Question: I've replicated this Watir Webdriver problem in Ruby 1.9.2 with IE8 and 1.9.3 with IE9; it does not seem to happen if I use Chrome or Firefox. The OS is Windows 7 (64 bit).
When I use Watir Webdriver to click certain links, the action completes successfully (in that the browser goes to the href of the link) but it looks as though the click event keeps on firing for ever. This is most obvious in cases where mousing over the link causes a drop-down menu to appear: after the link is clicked, the drop-down remains visible until the browser is closed (providing of course you are looking at a page that contains that link).
The real showstopper for me is that once this has happened, I can't click any other links. The only way I have found to get IE back into a normal state is to close and re-open the browser.
An example:
'''
require 'rubygems'
require 'watir-webdriver'
include Watir
b=Browser.new :ie
# This produces the following output:
# Started InternetExplorerDriver server (64-bit)
# 2.28.0.0
# Listening on port 5555
# => #<Watir::Browser:0x..fe85636c0 url="http://localhost:5555/" title="WebDriver">
b.goto 'www.net-a-porter.com'
b.link(:text,'Designers').click
'''
At this point, IE shows the page I would expect (<URL> but the Designers drop-down is still visible, which it shouldn't be, and href of the original link still shows in IE's status bar.
At first I assumed it was a bug with this specific website, but a similar thing happens on yahoo.com, using the following code:
'''
b.goto 'www.yahoo.com'
b.link(:text,'Sport').click
'''
The Yahoo! Sport page loads, but the URL keeps flickering in the status bar and the "Football" drop-down menu is appearing. Here's a screenshot to show you whar I mean:

Now, when I resized the browser to take that screenshot, I noticed different menus appeared as the margins reduced and content shifted to the left to fit into the smaller space available. So it seems there is a stray mouse click that keeps repeating in the same location.
Could this be a bug in Watir Webdriver or Selenium perhaps?
Here's my gem list:
- - - - - - - - - - - - - - - - - - - - - - - - - - - - - - - - - - - - - - - - - - - - - - - - - - - - - - - - -
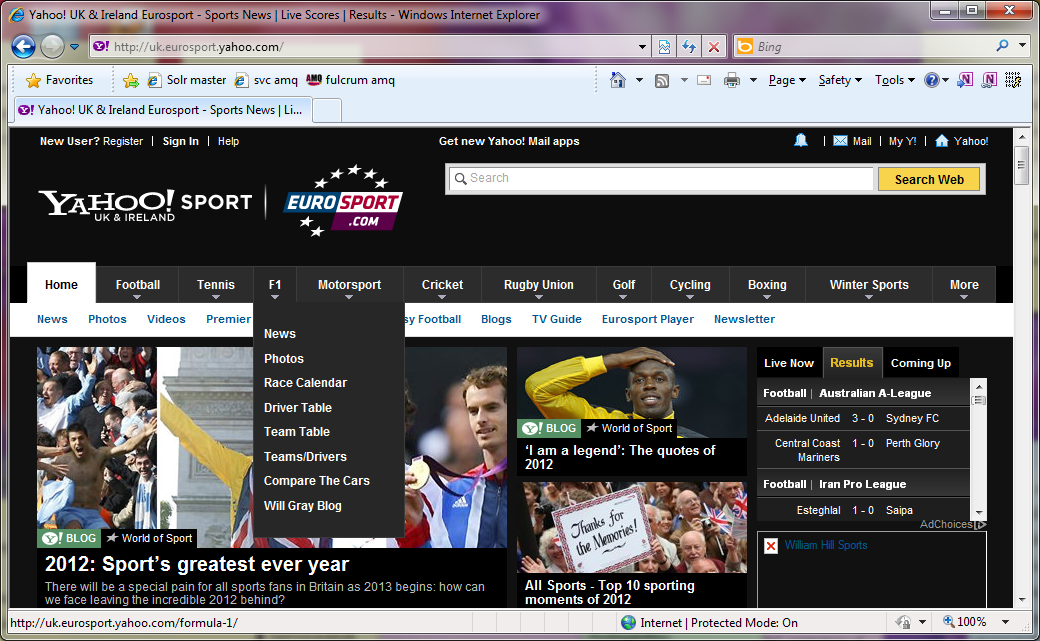
Answer: It's not a bug, it's a feature. :) What you're seeing is an unfortunate side effect of a hack that was introduced in the IE driver to attempt to solve the problem where hovers were not persisted if the physical mouse cursor was within the boundaries of the IE window.
To work around the problem, you have two choices, both involving setting capabilities on the driver when you create it. First, you can revert to the previous behavior by setting the "enablePersistentHover" capability to false. This will stop the flickering as you describe. Second, you could use simulated JavaScript mouse events instead of so-called "native events" by setting the "nativeEvents" capability to false. Obviously, these are exclusive approaches to one another, and shouldn't be used together.